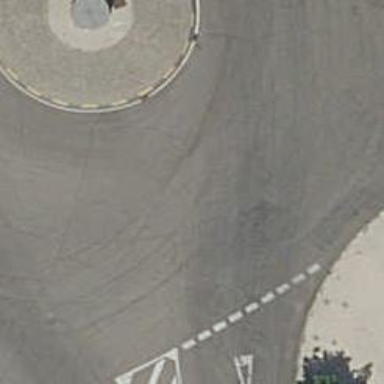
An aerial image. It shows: Service road that forms roundabout.